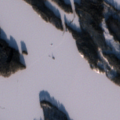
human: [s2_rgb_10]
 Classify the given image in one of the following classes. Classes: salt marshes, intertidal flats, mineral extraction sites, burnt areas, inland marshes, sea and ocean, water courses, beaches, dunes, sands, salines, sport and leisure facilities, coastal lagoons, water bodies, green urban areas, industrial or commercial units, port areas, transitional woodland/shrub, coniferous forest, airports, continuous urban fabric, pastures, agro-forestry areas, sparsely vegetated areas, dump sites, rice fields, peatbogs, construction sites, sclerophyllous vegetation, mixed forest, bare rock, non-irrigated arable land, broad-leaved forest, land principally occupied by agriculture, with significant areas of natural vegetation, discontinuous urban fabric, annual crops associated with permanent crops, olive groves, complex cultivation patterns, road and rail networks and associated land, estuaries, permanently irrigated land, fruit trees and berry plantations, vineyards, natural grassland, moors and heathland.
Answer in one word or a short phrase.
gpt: coniferous forest, mixed forest, water bodies